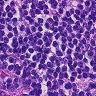
Metastatic tissue present: no